Question: -
I'm working on a simple food game where there are 9 pictures of ingredients and every dish has only two of these ingredients found in them. I can specify or hard code which pictures are correct. I dont need to shuffle them too.
The user when successfully clicked on the 2 correct ingredients, an output will be shown below to tell them they have got it correct. If its one or none, the game will reset.
-
I have done the shell so far where the layout of the game has been done but lacking the actionscript portion of the game, i have done some research on memory games but i feel that there is much difference in the coding.
Picture below:
1) The user will start by clicking any 2 square on the left (eg: sp1 and sp3)
2) If it is correct, the user will be brought to another frame to start on the second dish
3) If the combination is wrong, the blue box will show "incorrect" and game resets

Edited: Added link to fla - Thanks user batman
- <URL>
Edited: I have been suggested using switch, will try to work on that
'''
Edited:
function checkPicture(e:MouseEvent):void
{
// Start your custom code
// This example code displays the words "Mouse clicked" in the Output panel.
if(e.currentTarget == sp1){
if(e.currentTarget == sp2){
trace("working");
}else{
trace("notworking");
}
}
}
'''
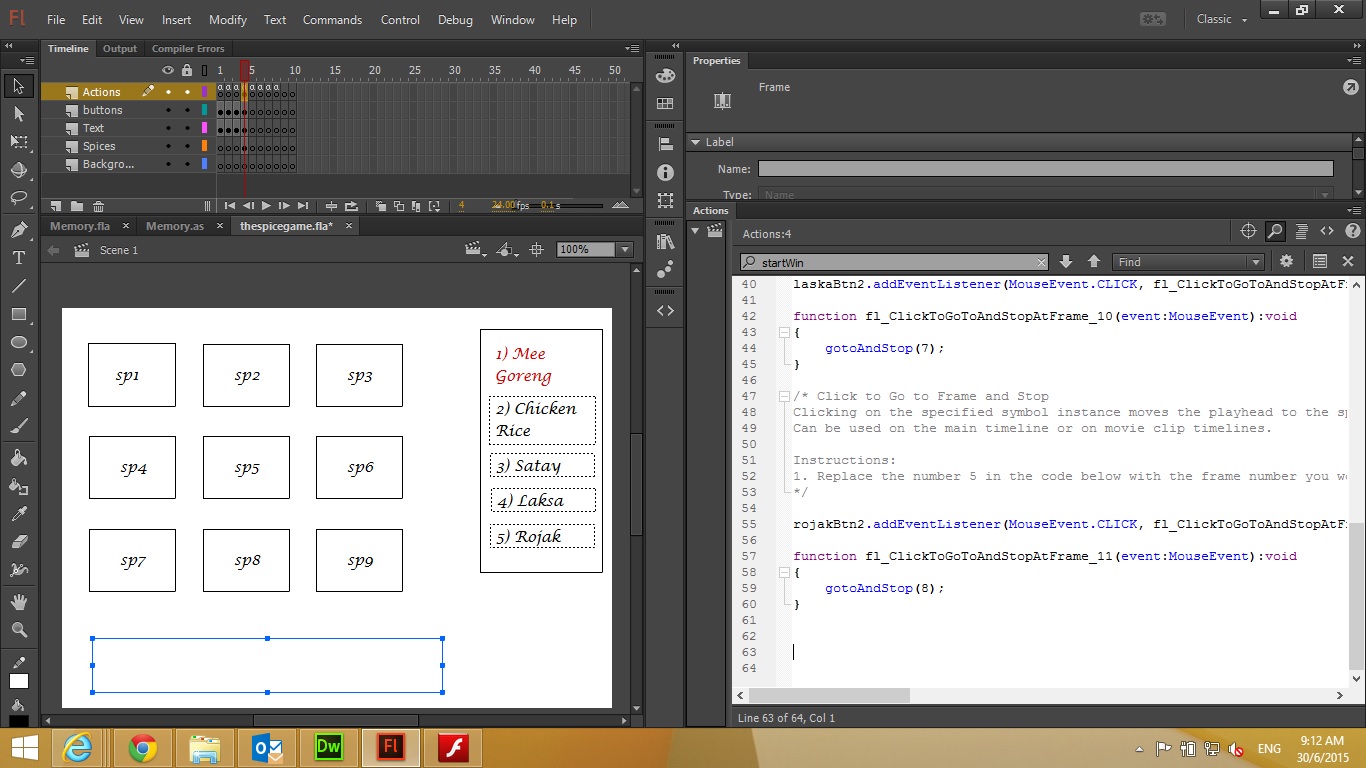
Answer: There are a lot of different ways to accomplish this task. To summarize what you need to do (regardless of the implementation):
1. You need to associate the two correct spices that go with each dish
2. You need to store in memory the two items that get clicked
3. After the second item is clicked, you need to compare to the two items in memory with whatever mechanism you use to associate the correct spices with current dish.
Since it would appear you are a student and just learning, I'll tailor my solution to your current frame and library based game - keeping in mind the best solution would involve much more programming using class files and no timeline code.
1. Associate your correct spices with a dish. The easiest way to do this, is create a dictionary using the dish buttons as the key. Put this (and all subsequent code unless noted) on your first game frame (frame 4 currently). //create a dictionary to store all the correct spices
var correctSpices:Dictionary = new Dictionary();
correctSpices[meeBtn2] = [sp1, sp3]; //assign an array containing the correct spices
correctSpices[chickBtn2] = [sp1, sp3];
correctSpices[satayBtn2] = [sp1, sp3];
correctSpices[laskaBtn2] = [sp1, sp3];
correctSpices[rojakBtn2] = [sp1, sp3];
2. Create a variable to hold the first ingredient that was clicked. Also create a variable that stores the current dish: var firstSpice; //to hold the first spice clicked
var currentDish; //to hold the current dish
3. Populate the current dish on whatever frame is for that dish: currentDish = chickBtn2; //put this on the frame where chicken is the dish
4. You need to populate the first click spice variable when a spice is clicked. I don't see any click listeners on your spice buttons, so let's assume you have the following: sp1.addEventListener(MouseEvent.CLICK, spiceClick, false,0,true);
sp2.addEventListener(MouseEvent.CLICK, spiceClick, false, 0, true);
//...etc with all spices
Or the shorthanded sloppy way to do all 9 in 3 lines: for(var i:int=1; i<= 9;i++){
this["sp" + i].addEventListener(MouseEvent.CLICK, spiceClick, false, 0, true);
}
Then in the click handler: function spiceClick(e:Event):void {
//If the firstSpice variable is null (empty), assign it the click events current target (which is the item you attached the listener to)
if(firstSpice == null){
firstSpice = e.currentTarget;
firstSpice.mouseEnabled = false; //make it so you can't click this one anymore
return; //exit this function since we want to wait for the second item to be clicked
}
//the second item was clicked if we made it this far, check the results
if(correctSpices[currentDish].indexOf(firstSpice) > -1){
//first one was correct, now check the one just clicked
if(correctSpices[currentDish].indexOf(e.currentTarget) > -1){
//second one was correct
nextLevel();
}else{
//second one was wrong
}
}else{
//first one was wrong
}
}
function nextLevel(){
//reset all the mouse enabled properties so you can click all the buttons again
for(var i:int=1; i<= 9;i++){
this["sp" + i].mouseEnabled = true;
}
//clear the firstSpice var
firstSpice = null;
nextFrame(); //goto the next frame
}
> Keep in mind, this code will persist for all future frames. As long you have no keyframes or empty frames on your buttons, the mouse listeners and everything will stay the same for all subsequent frames
To that end, I would recommend just adding another layer for the current dish text, and then just hide or disable the dish button when you need to (that way you only attach the mouse listener once).
So on every game frame, you'd have this code:
'''
if(currentDish) currentDish.visible = true; //if there was previously a hidden dish button, make it visible again
currentDish = chickBtn2; //assign whatever the current dish btn is for each frame
currentDish.visible = false; //hide the current dish button so it can't be clicked
'''
Here is the code I used for testing: (all on frame 4)
'''
import flash.utils.setTimeout;
import flash.utils.Dictionary;
meeBtn2.addEventListener(MouseEvent.CLICK, dishBtnClick);
chickBtn2.addEventListener(MouseEvent.CLICK, dishBtnClick);
satayBtn2.addEventListener(MouseEvent.CLICK, dishBtnClick);
laskaBtn2.addEventListener(MouseEvent.CLICK, dishBtnClick);
rojakBtn2.addEventListener(MouseEvent.CLICK, dishBtnClick);
function dishBtnClick(event:MouseEvent):void
{
switch(event.currentTarget){
case meeBtn2:
gotoAndStop(4);
break;
case chickBtn2:
gotoAndStop(5);
break;
case satayBtn2:
gotoAndStop(6);
break;
case laskaBtn2:
gotoAndStop(7);
break;
case rojakBtn2:
gotoAndStop(8);
break;
}
}
//create a dictionary to store all the correct spices
var correctSpices:Dictionary = new Dictionary();
correctSpices[meeBtn2] = [sp1, sp3];
correctSpices[chickBtn2] = [sp1, sp3];
correctSpices[satayBtn2] = [sp1, sp3];
correctSpices[laskaBtn2] = [sp1, sp3];
correctSpices[rojakBtn2] = [sp1, sp3];
var firstSpice; //to hold the first spice clicked
var currentDish; //to hold the current dish
currentDish = meeBtn2; //put this on the frame where chicken is the dish
for(var i:int=1; i<= 9;i++){
this["sp" + i].addEventListener(MouseEvent.CLICK, spiceClick, false, 0, true);
}
function spiceClick(e:Event):void {
//If the firstSpice variable is null (empty), assign it the click events current target (which is the item you attached the listener to)
if(firstSpice == null){
firstSpice = e.currentTarget;
firstSpice.mouseEnabled = false; //make it so you can't click this one anymore
return; //exit this function since we want to wait for the second item to be clicked
}
//the second item was clicked if we made it this far, check the results
var ctr:int = 0; //a counter to count how many are correct
if(correctSpices[currentDish].indexOf(firstSpice) > -1){
//the first one was correct, add 1 to the counter
ctr++;
}
if(correctSpices[currentDish].indexOf(e.currentTarget) > -1){
//second one was correct
ctr++;
}
switch(ctr){
case 2:
//both items were correct
output1.text = "Great Job!";
//go to the next level in 2 seconds
flash.utils.setTimeout(nextLevel, 2000);
break; //don't look at any more case statements
case 1:
output1.text = "Almost There";
reset();
break;
case 0:
output1.text = "Try harder...";
reset();
}
}
function reset(){
//reset all the mouse enabled properties so you can click all the buttons again
for(var i:int=1; i<= 9;i++){
this["sp" + i].mouseEnabled = true;
}
//clear the firstSpice var
firstSpice = null;
}
function nextLevel(){
reset();
nextFrame(); //goto the next frame
}
'''